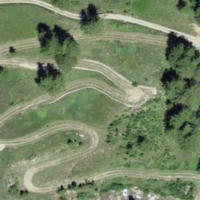
EUNIS habitat code: 26
Species observed at this site:
Equisetum hyemale